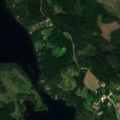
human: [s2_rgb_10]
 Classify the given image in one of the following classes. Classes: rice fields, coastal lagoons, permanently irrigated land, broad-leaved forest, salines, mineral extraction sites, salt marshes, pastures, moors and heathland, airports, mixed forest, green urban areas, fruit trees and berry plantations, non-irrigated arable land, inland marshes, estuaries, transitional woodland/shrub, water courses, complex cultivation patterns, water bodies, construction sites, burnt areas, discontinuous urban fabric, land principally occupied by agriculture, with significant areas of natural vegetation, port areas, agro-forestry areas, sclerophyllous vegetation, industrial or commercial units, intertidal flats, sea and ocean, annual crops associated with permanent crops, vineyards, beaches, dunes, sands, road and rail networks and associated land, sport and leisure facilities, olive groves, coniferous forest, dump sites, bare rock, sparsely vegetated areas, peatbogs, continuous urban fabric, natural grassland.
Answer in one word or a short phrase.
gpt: broad-leaved forest, coniferous forest, mixed forest, water bodies